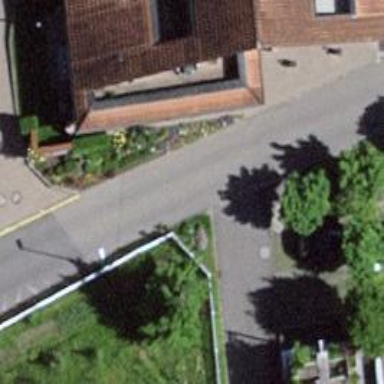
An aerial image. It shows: Living street.